Field crop: tomato
Growth stage: 1
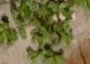
Species: portulaca